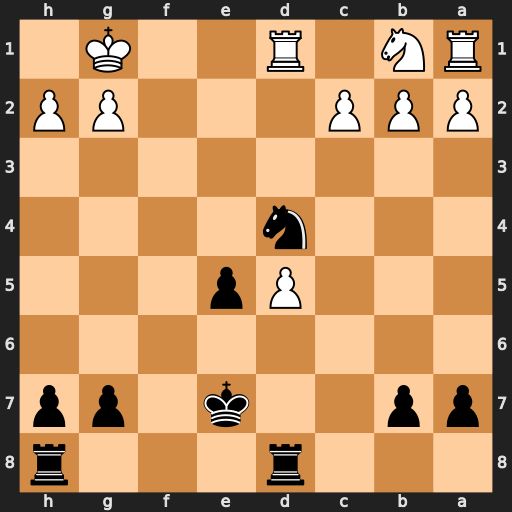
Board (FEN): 3r3r/pp2k1pp/8/3Pp3/3n4/8/PPP3PP/RN1R2K1
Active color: b
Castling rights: -
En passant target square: -
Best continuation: Nxc2 Nc3 Nxa1